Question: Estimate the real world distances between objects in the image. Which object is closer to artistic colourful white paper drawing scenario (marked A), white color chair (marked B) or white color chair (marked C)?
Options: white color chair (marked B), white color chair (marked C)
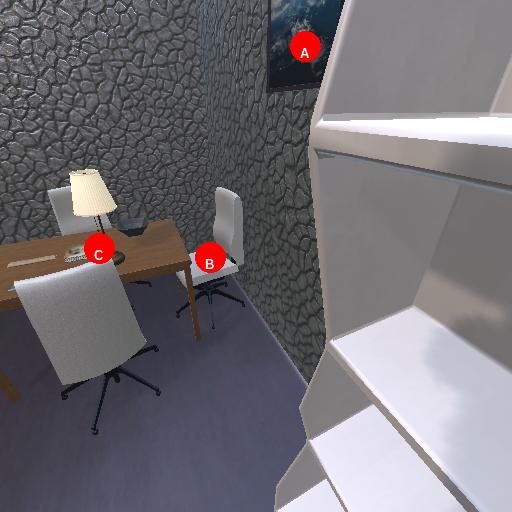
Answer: white color chair (marked B)